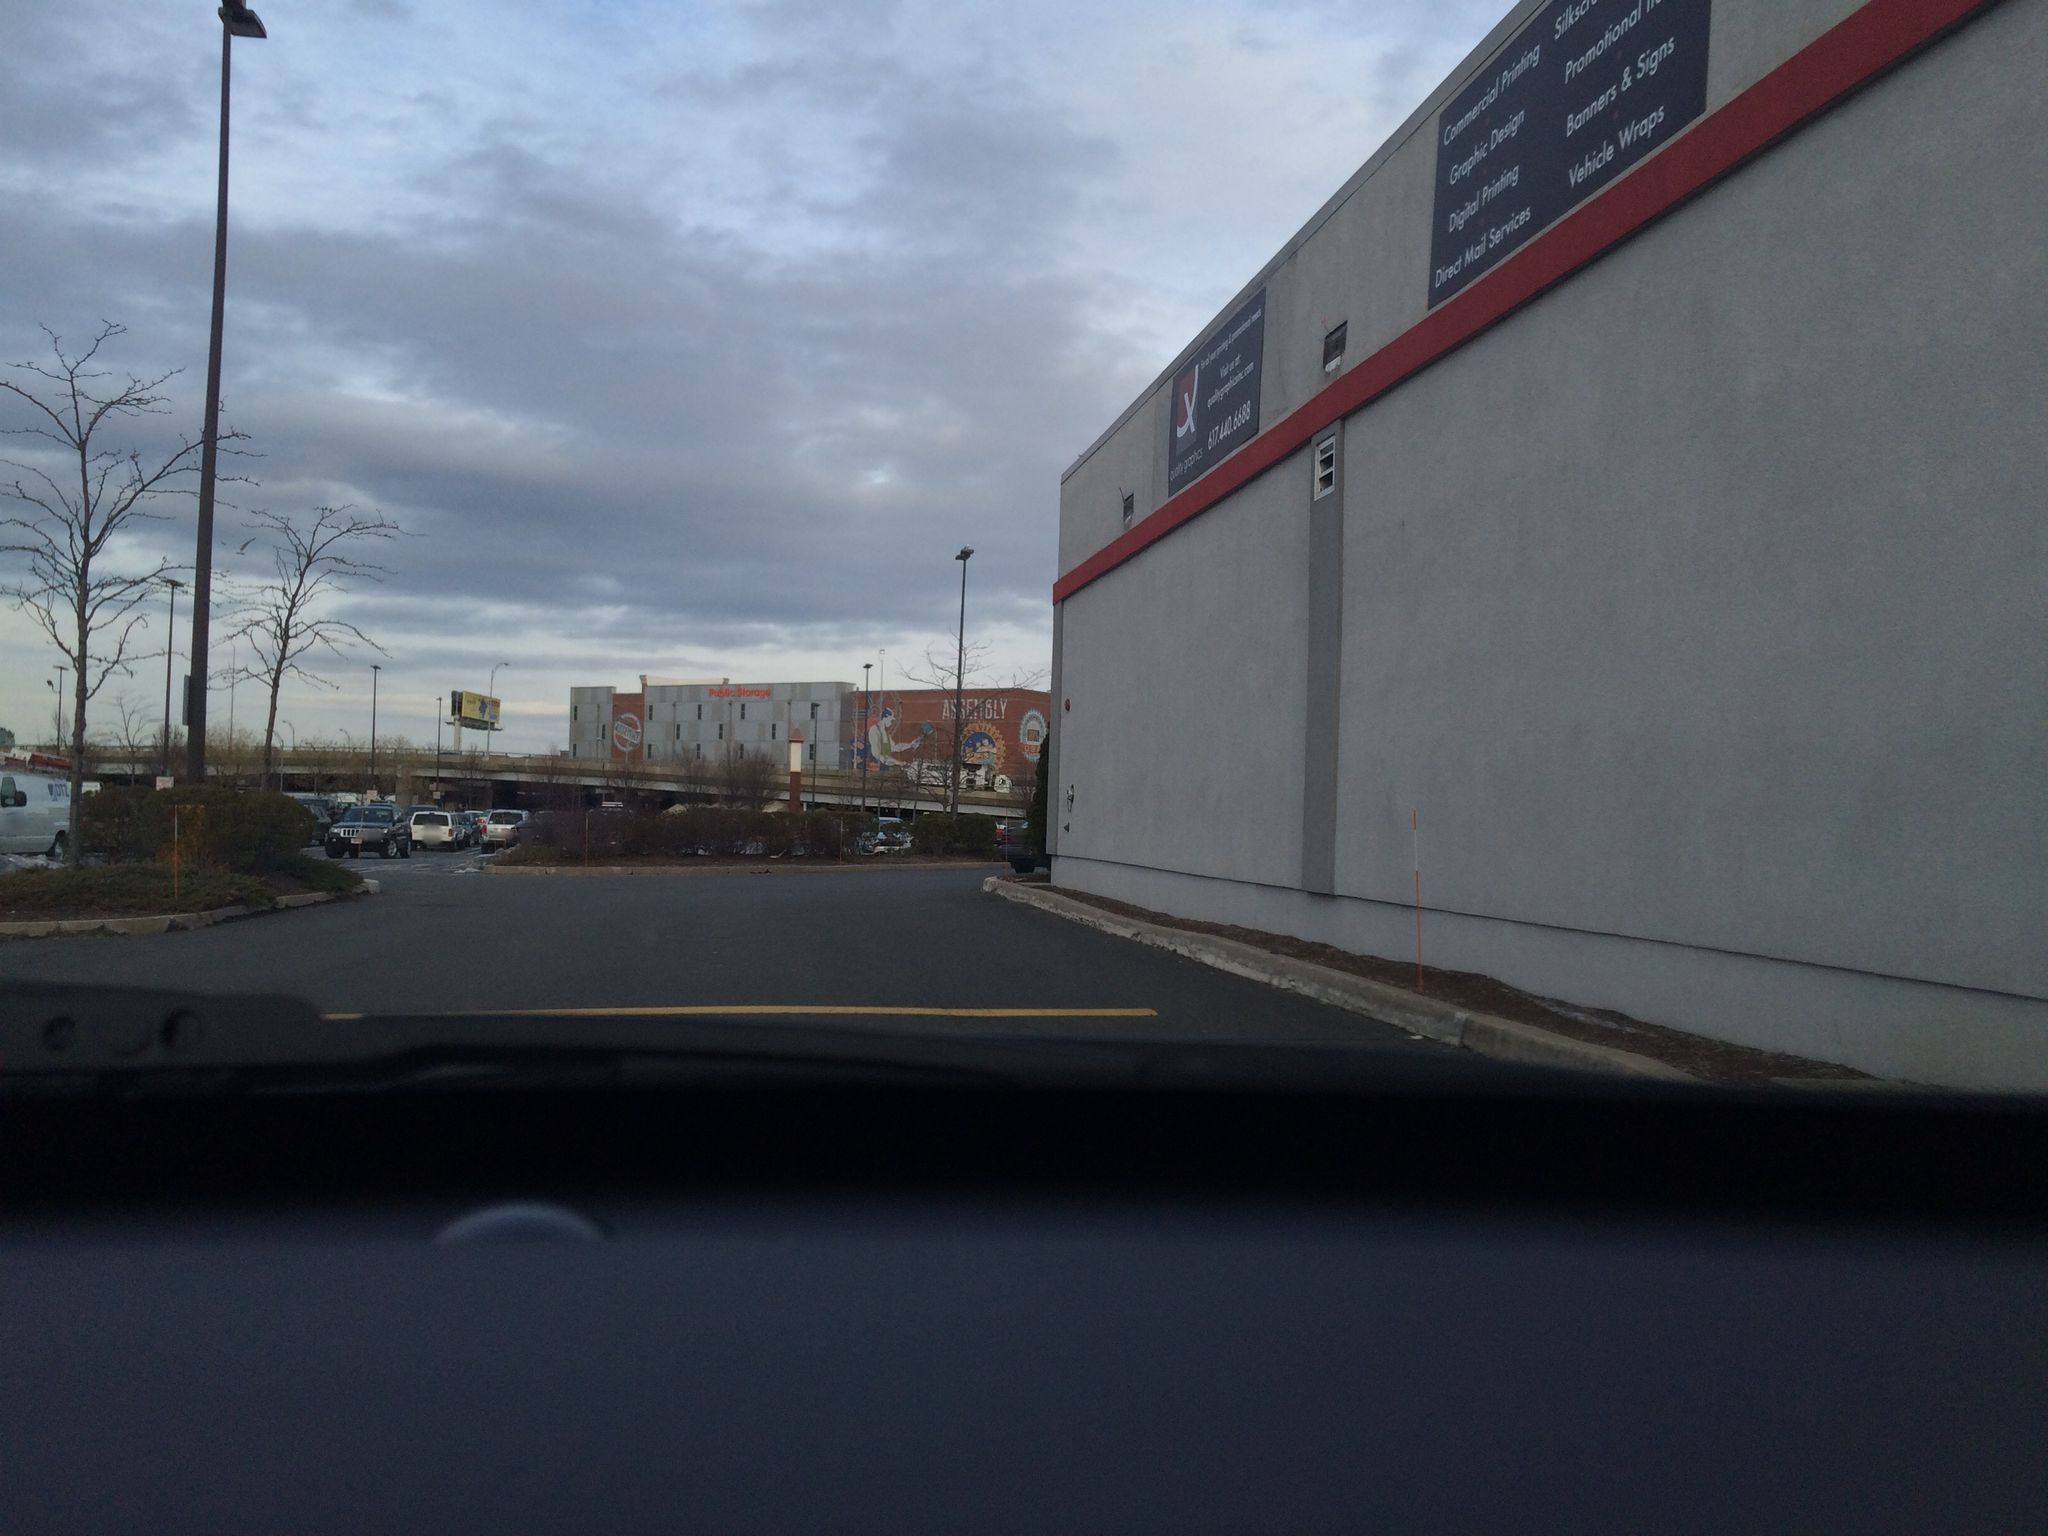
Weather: snowy
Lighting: day
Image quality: good
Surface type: driving surface
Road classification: service
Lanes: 2
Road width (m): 12.2
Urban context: urban centre
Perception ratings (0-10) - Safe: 1.67, Lively: 3.15, Beautiful: 1.19, Boring: 3.96, Depressing: 7.31, Wealthy: 1.52